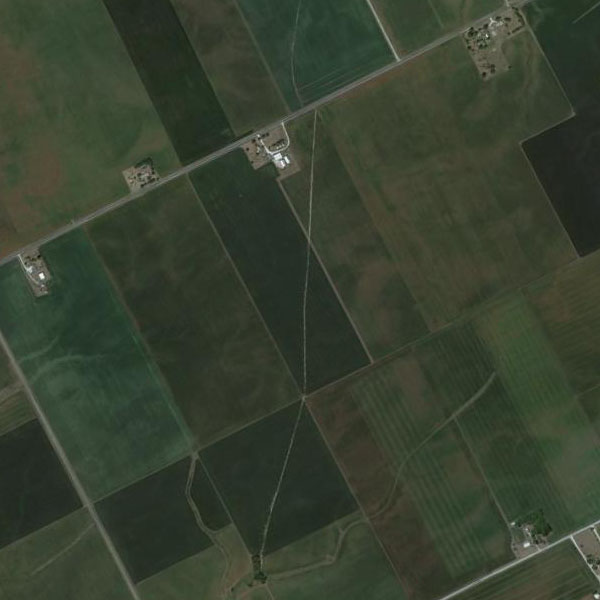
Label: Farmland